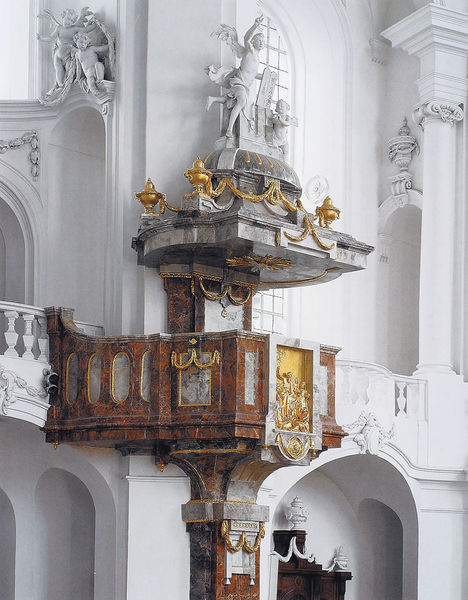
Titel: Kanzel in der Benediktinerabteikirche Heilig Kreuz in Neresheim
Standort: Neresheim, Abteikirche Heilig Kreuz, St. Ulrich und Afra (EU - D - BW)
Schlagwörter: weiß, fenster, grau, marmor, rot, barock, kirche, figur, gold, engel, balkon, empore, figuren, hoch, oben, pfarrer, kanzel, predigt, dresden, gotteshaus, katholisch, beichtstuhl